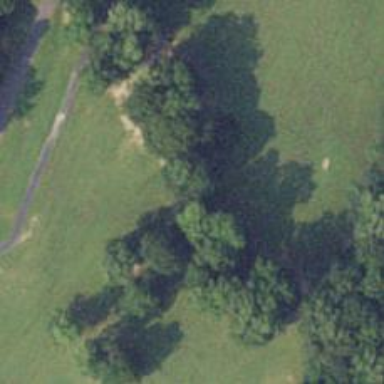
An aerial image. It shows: Disc golf tee.